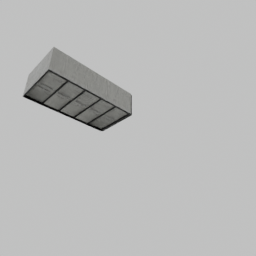
Label: furniture